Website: walmart
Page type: review-order
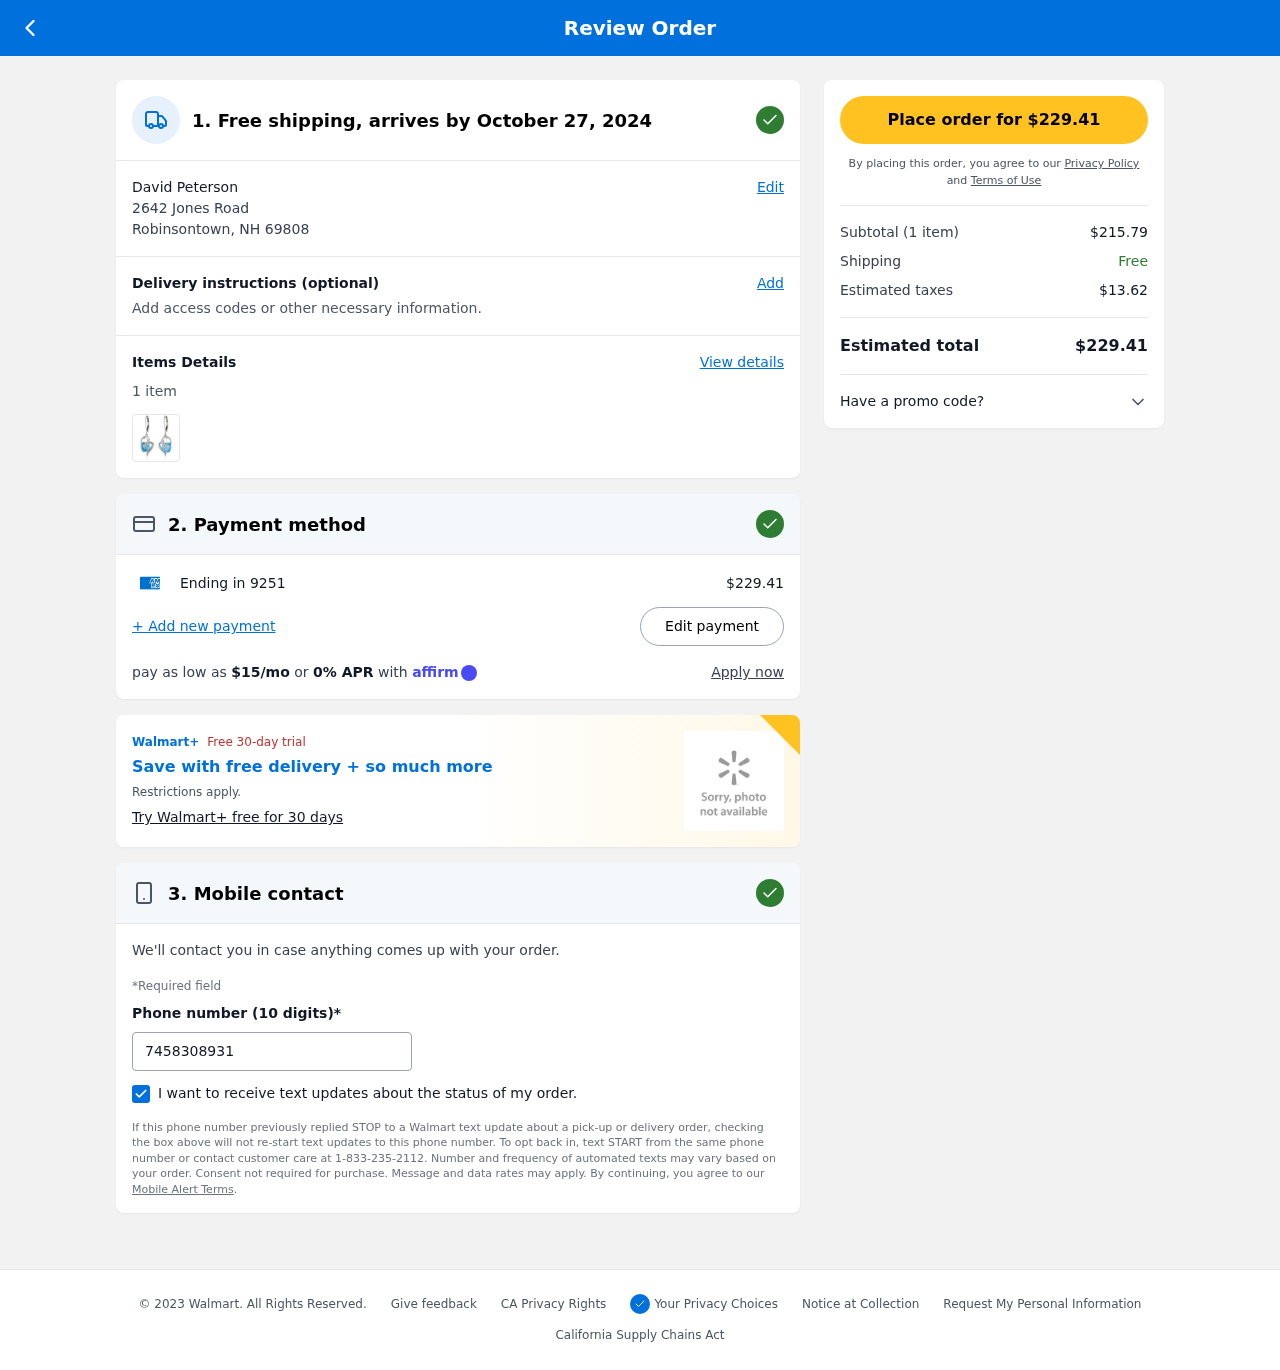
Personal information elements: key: PII_CARD_LAST4
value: Ending in 9251
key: PII_CITY_STATE_ZIP
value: Robinsontown, NH 69808
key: PII_FULLNAME
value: David Peterson
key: PII_PHONE
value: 7458308931
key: PII_STREET
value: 2642 Jones Road
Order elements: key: ORDER_DELIVERY_DATE
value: October 27, 2024
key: ORDER_NUM_ITEMS
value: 1 item
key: ORDER_NUM_ITEMS
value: Subtotal (1 item)
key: ORDER_TOTAL
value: $229.41
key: ORDER_TOTAL
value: Place order for $229.41
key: ORDER_MONTHLY_PAYMENT
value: $15/mo
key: ORDER_SUBTOTAL
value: $215.79
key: ORDER_TAX
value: $13.62